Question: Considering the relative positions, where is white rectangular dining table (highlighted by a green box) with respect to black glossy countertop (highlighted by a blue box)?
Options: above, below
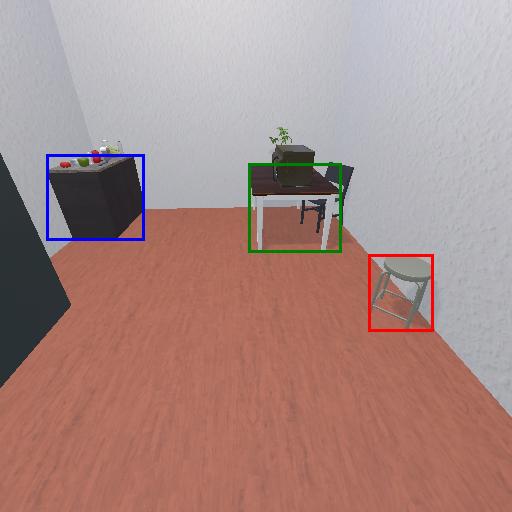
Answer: above